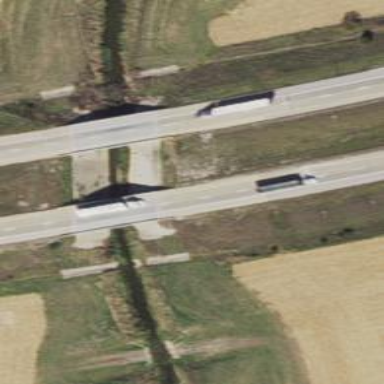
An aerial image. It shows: Bridge over motorway.